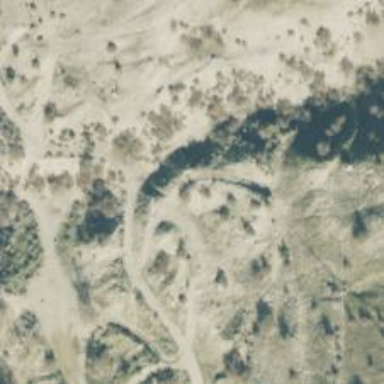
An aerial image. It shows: Disc golf hole.